Aerial crown-view tile of a tropical tree (Barro Colorado Island, Panama), acquired 20250818:
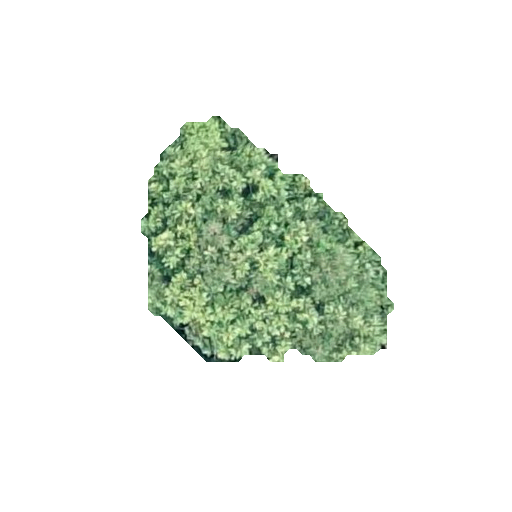
Species: Dipteryx oleifera
GBIF accepted scientific name: Dipteryx oleifera
Crown area: 61.326 m²